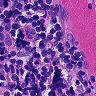
Metastatic tissue present: no